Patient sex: F
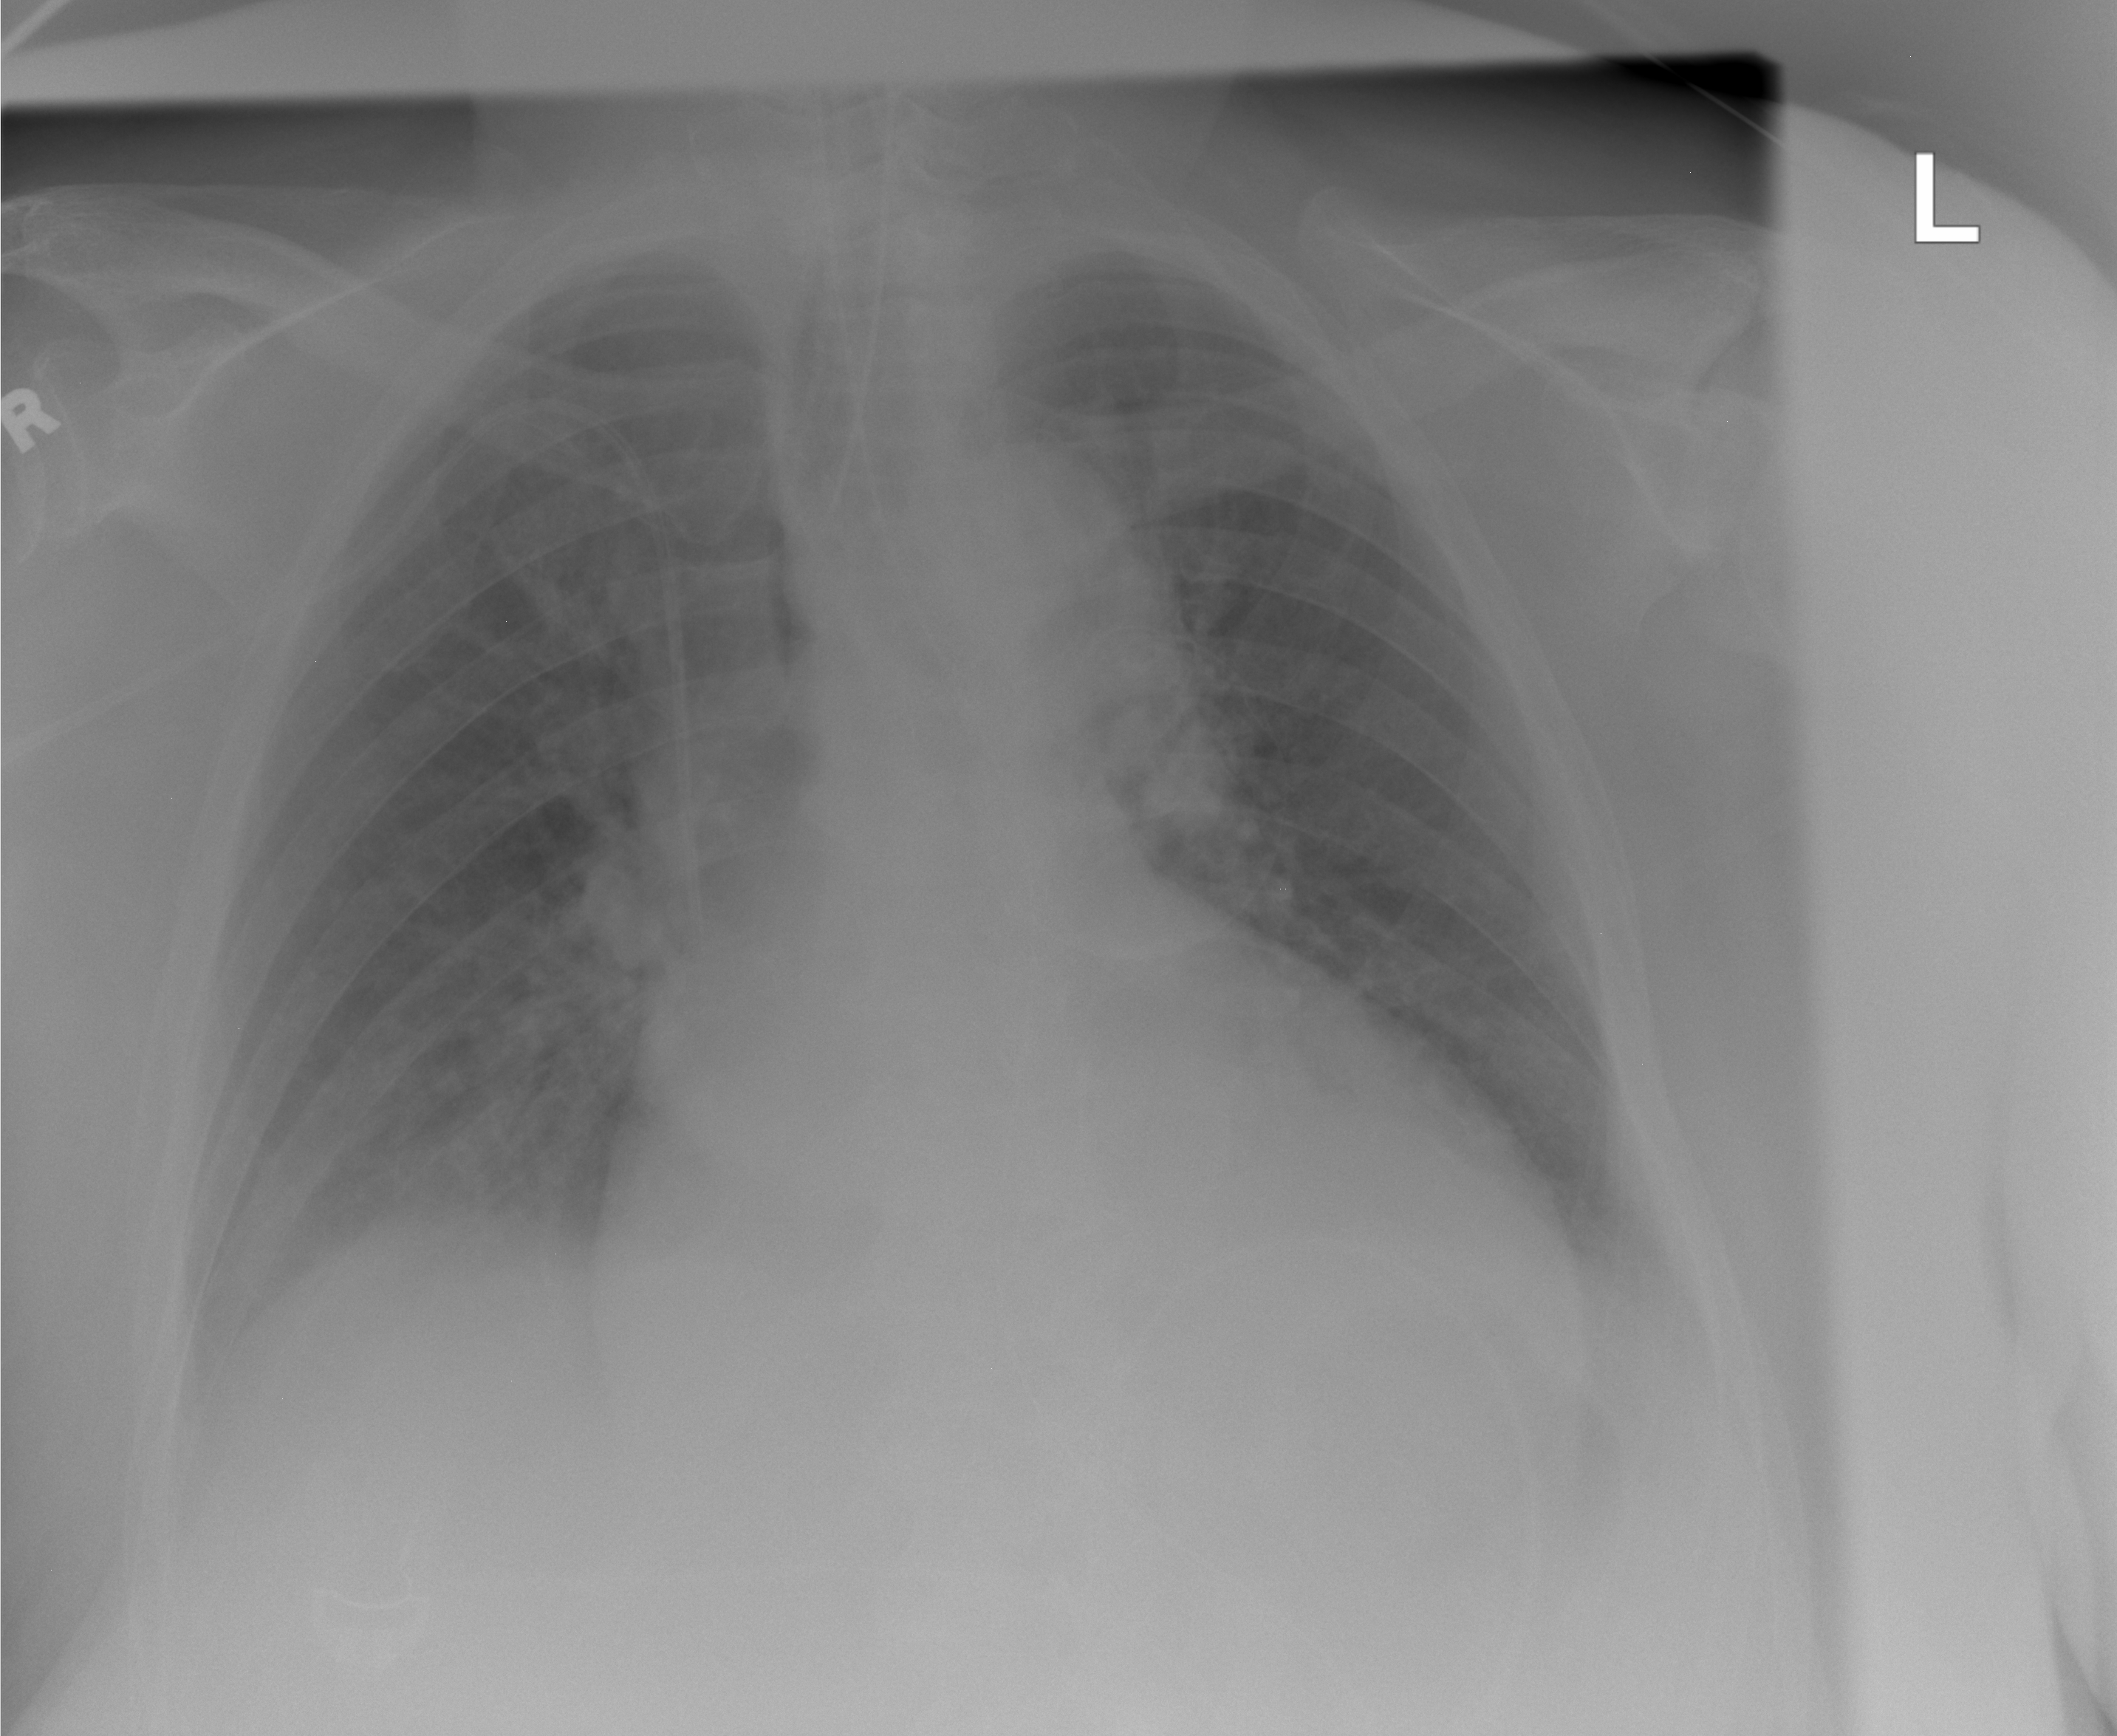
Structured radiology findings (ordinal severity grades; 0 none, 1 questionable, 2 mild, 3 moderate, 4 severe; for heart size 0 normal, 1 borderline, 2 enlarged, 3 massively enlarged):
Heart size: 2
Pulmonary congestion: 2
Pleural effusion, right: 2
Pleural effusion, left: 2
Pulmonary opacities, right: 2
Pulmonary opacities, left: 2
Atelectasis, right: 2
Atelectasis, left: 2